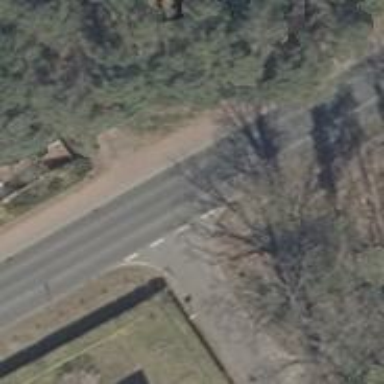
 with the right sidewalk having grass surface."